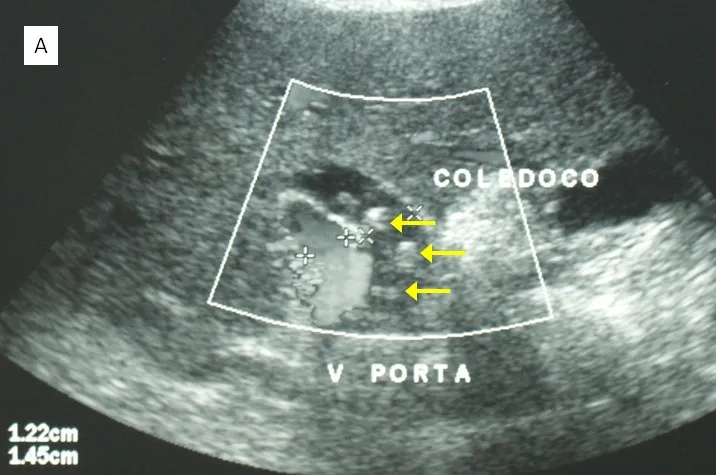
(A) Ultrasound aspect of dilated common bile duct with images suggestive of choledocholithiasis (arrows).
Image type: radiology (ultrasound)